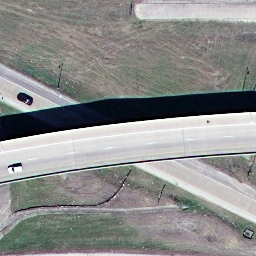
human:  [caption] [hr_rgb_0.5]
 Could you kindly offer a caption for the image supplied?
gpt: A road go across another one diagonally with some cars on the roads .

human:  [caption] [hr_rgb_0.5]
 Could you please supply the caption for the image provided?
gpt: An overpass with a road go across another one diagonally with some plants beside the roads .

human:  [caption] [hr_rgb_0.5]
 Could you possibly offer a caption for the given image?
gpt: An overpass with a road go across another one diagonally .

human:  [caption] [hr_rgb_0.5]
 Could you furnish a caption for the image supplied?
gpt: An overpass with a road go across another one diagonally with some cars on the roads .

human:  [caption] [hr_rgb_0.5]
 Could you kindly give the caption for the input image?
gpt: A road go across another one with some plants beside the roads .